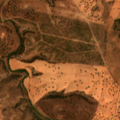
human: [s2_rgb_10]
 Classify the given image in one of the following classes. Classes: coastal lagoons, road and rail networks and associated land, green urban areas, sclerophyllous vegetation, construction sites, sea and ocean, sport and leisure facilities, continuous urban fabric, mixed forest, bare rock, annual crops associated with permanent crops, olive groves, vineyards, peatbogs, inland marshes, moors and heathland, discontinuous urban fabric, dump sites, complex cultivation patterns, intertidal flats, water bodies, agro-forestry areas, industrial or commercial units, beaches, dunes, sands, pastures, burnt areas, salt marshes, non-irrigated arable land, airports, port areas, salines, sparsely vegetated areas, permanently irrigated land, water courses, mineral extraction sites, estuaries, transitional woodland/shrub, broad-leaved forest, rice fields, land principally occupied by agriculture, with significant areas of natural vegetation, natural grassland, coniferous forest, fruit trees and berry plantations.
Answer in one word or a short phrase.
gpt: non-irrigated arable land, agro-forestry areas, transitional woodland/shrub